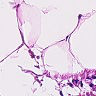
Metastatic tissue present: no